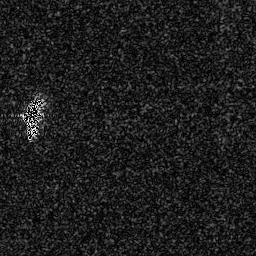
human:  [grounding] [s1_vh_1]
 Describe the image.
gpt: In the satellite image, there is  <ref>1 medium ship </ref> <box>[[7, 35, 17, 48, 0]]</box> located at left.